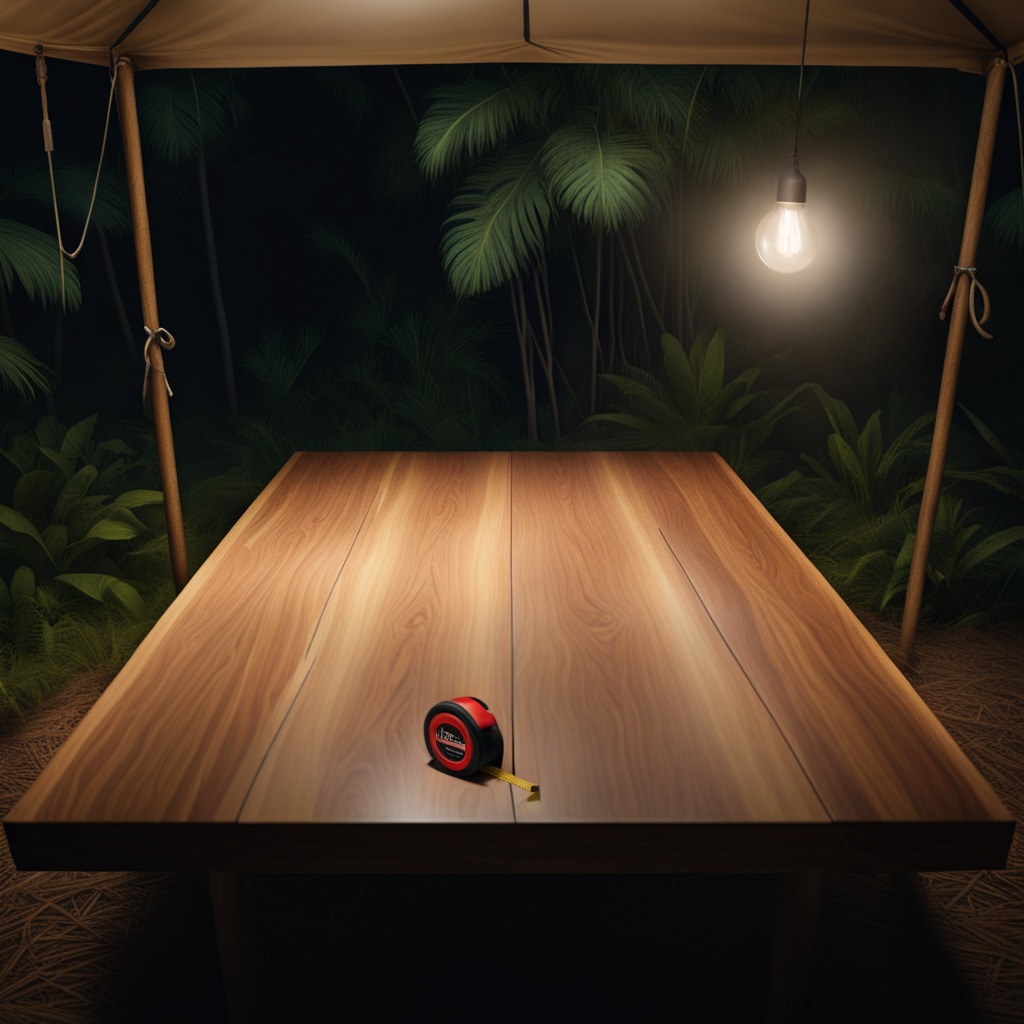
A measuring tape is lying on the wooden table.